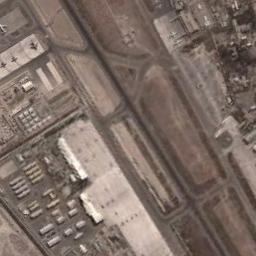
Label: airport